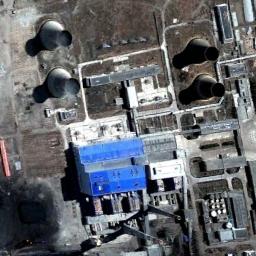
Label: thermal_power_station